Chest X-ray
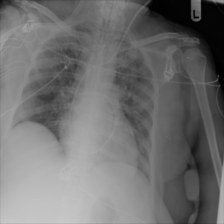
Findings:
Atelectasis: negative
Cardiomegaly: negative
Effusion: negative
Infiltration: negative
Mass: negative
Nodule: negative
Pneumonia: negative
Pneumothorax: negative
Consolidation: negative
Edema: negative
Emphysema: negative
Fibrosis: negative
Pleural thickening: negative
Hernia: negative